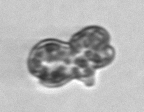
Label: Karenia